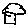
Label: tree